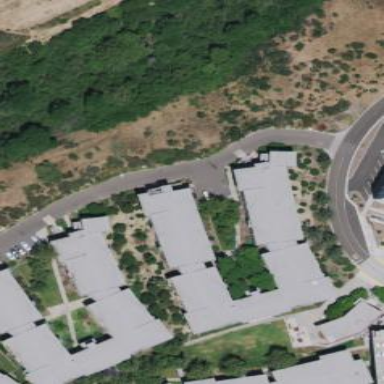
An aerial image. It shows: Residential apartments building.